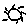
Label: sun